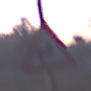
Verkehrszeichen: DoppelkurveRechts
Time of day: SunriseSunset
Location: Outdoor (Nature)
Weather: Clear
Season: NotSpecified
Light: Natural